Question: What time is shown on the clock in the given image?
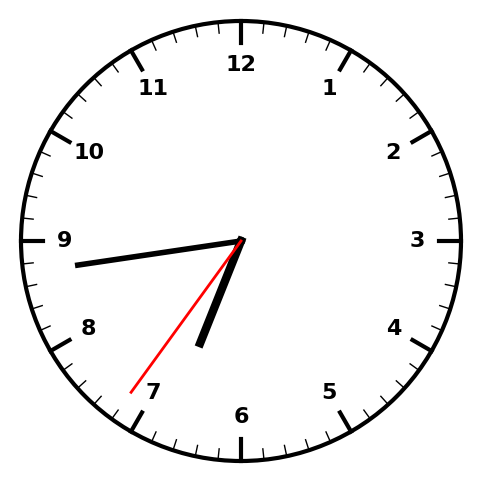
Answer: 06:43:36